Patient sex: F
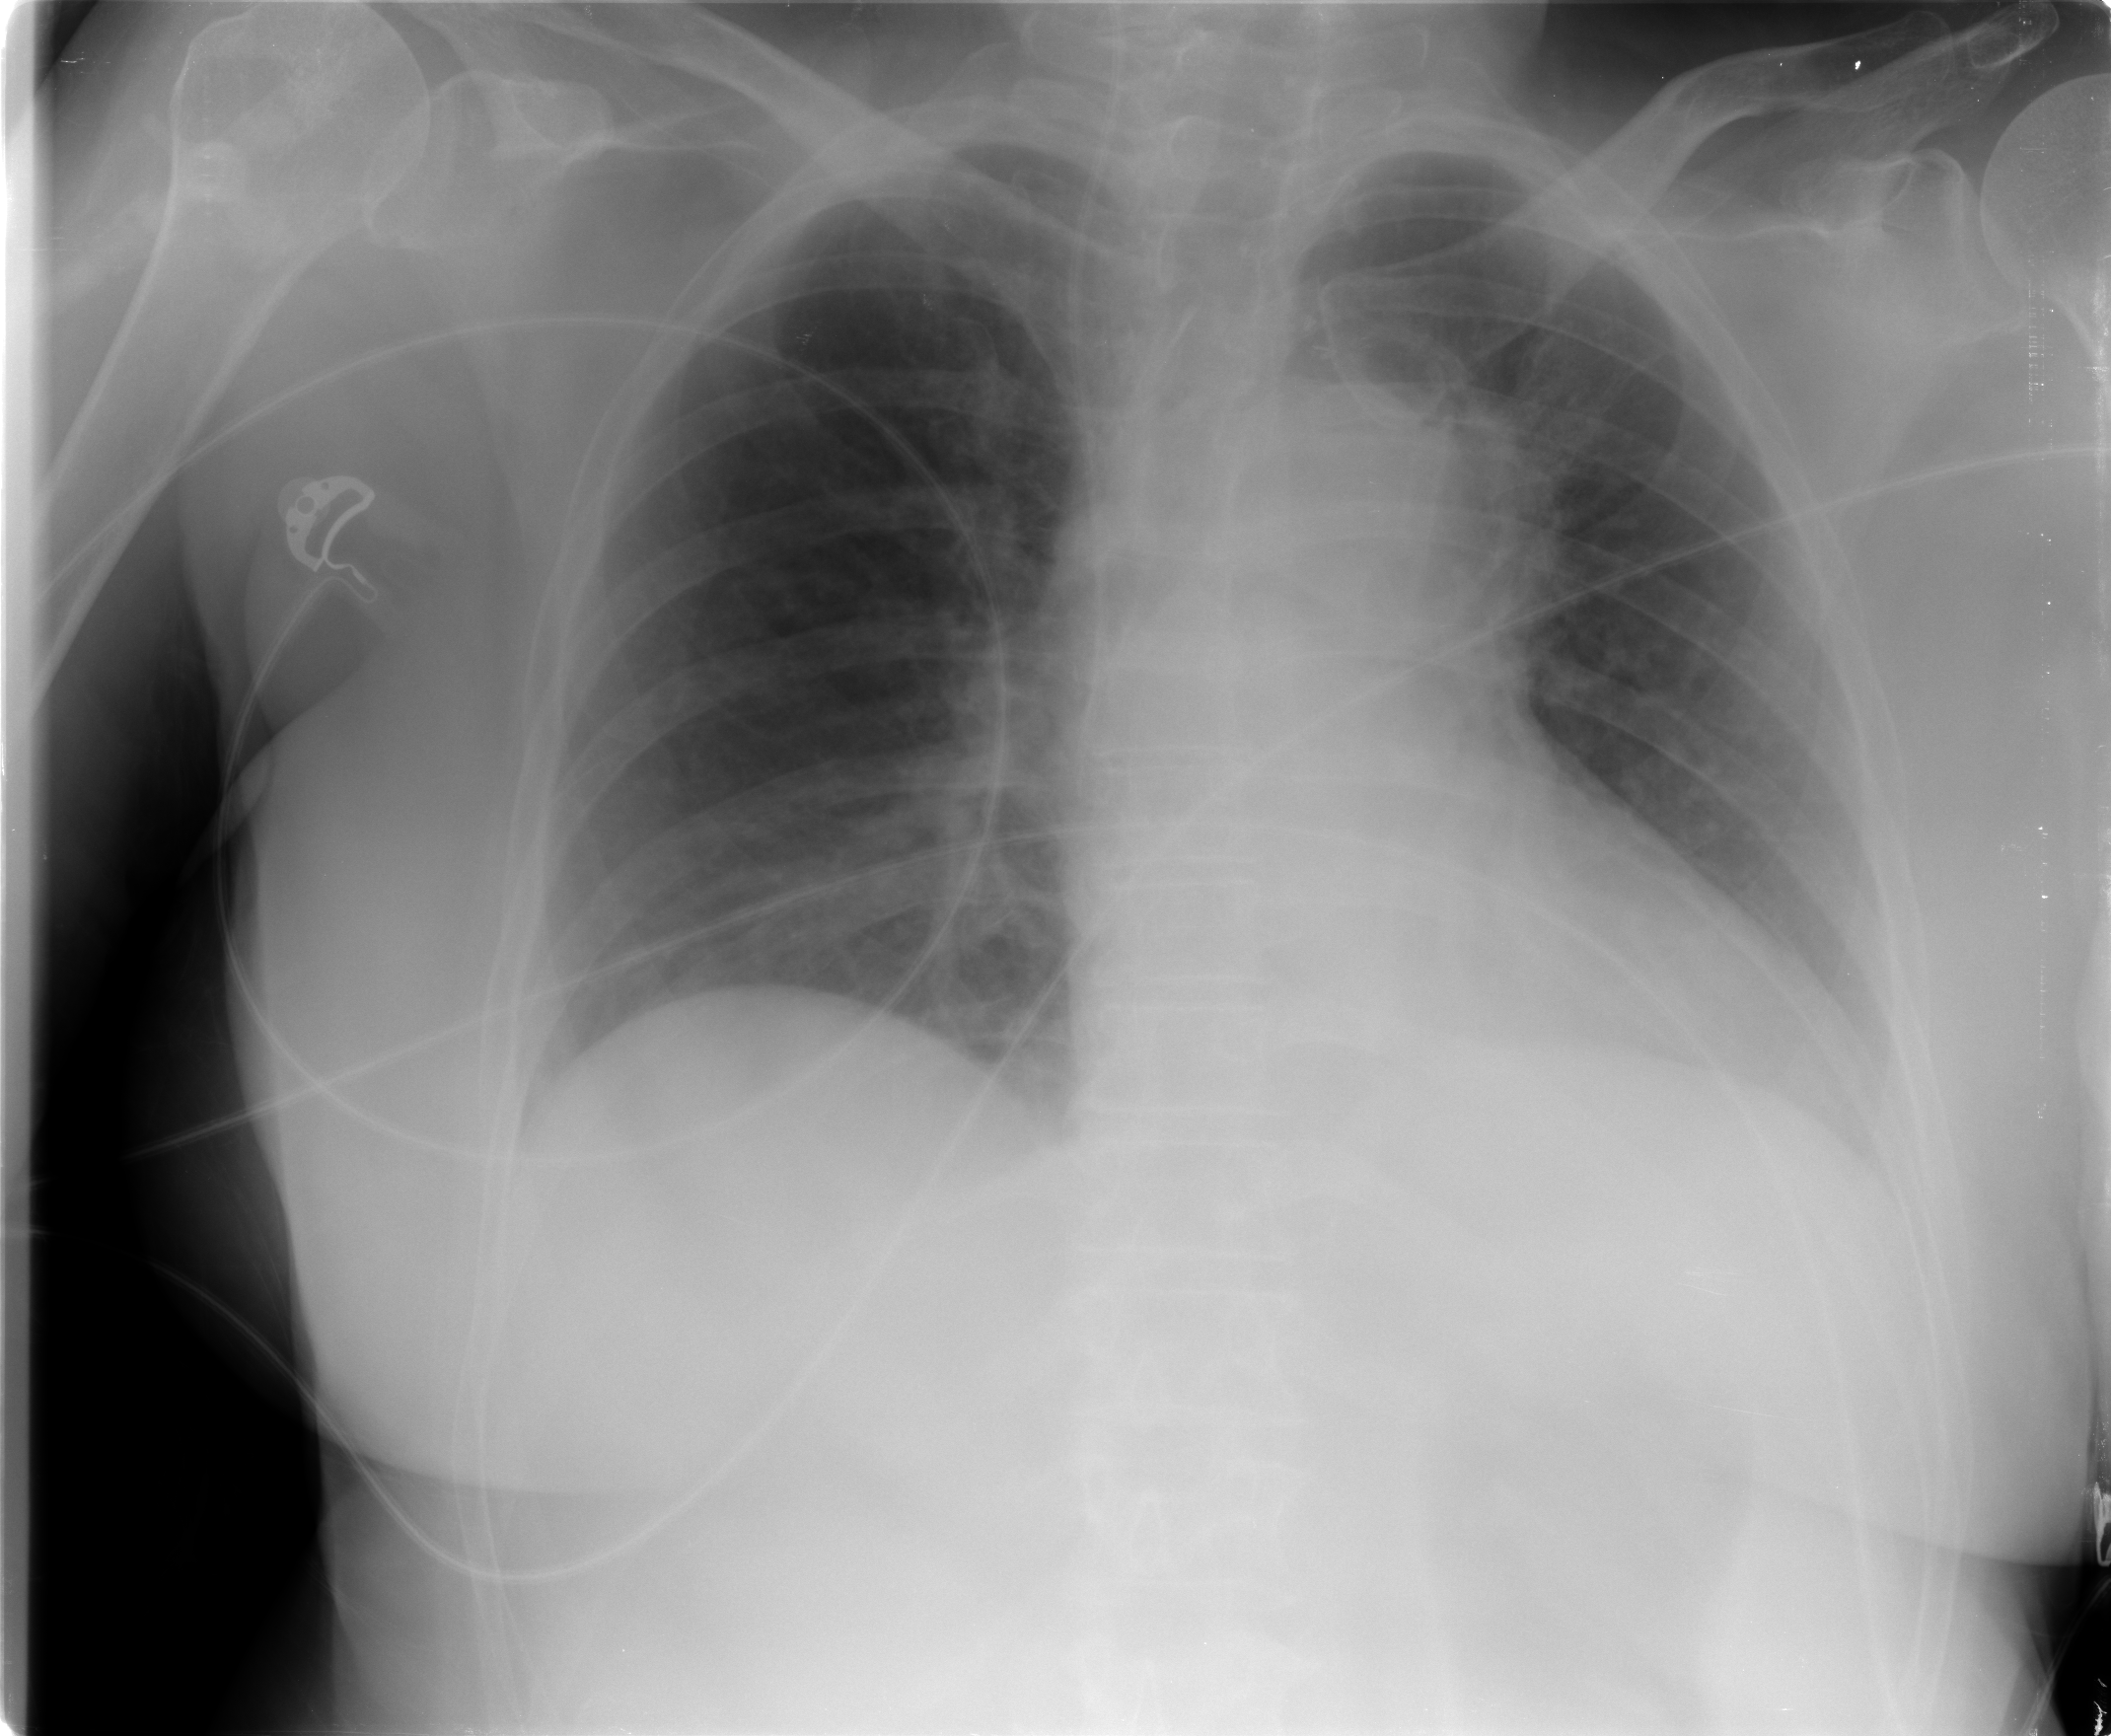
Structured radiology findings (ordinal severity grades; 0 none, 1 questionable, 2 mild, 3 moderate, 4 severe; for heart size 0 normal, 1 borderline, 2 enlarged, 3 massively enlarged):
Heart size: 1
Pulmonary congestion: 2
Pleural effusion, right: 0
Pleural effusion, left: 1
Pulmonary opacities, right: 0
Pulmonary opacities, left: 0
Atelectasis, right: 2
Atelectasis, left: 0